二年级 · 算术
王叔叔再送几件快递就完成了任务？

22．_买这双鞋子要花多少钱？买完后，还剩多少钱?

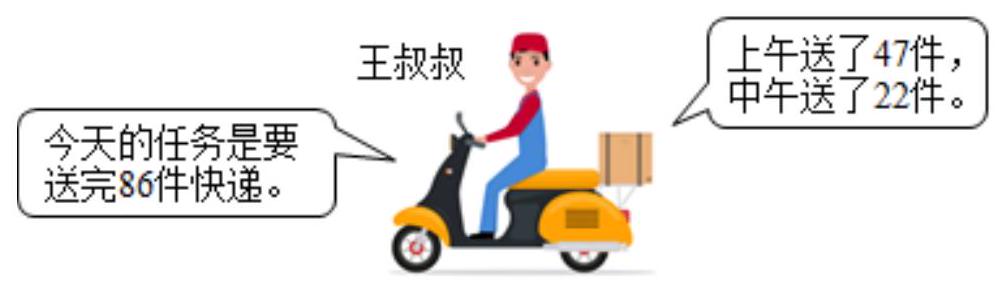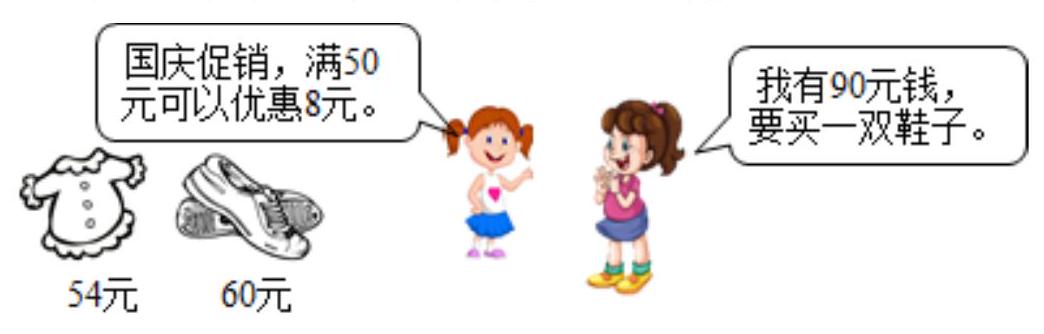
答案: $86-47-22=17$ (件) 或 $86-(47+22)=17$ (件)